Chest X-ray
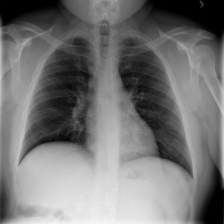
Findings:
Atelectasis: negative
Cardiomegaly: negative
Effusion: negative
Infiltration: negative
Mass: negative
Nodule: negative
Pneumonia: negative
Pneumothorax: negative
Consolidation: negative
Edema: negative
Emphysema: negative
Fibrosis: negative
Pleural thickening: negative
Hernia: negative